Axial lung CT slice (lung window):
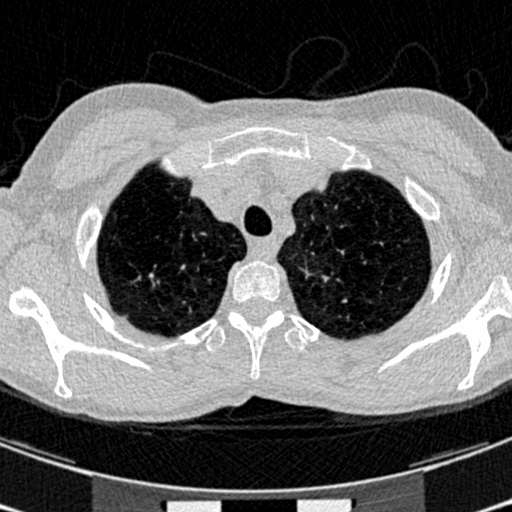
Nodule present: no